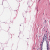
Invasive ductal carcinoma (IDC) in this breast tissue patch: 0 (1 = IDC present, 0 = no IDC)